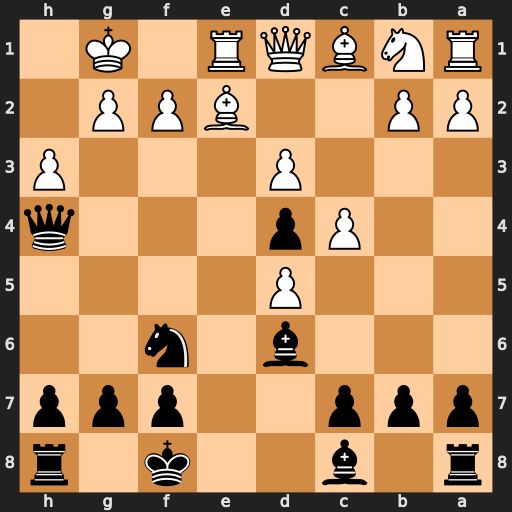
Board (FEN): r1b2k1r/ppp2ppp/3b1n2/3P4/2Pp3q/3P3P/PP2BPP1/RNBQR1K1
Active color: b
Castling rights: -
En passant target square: c3
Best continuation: Bxh3 Bg5 Qxg5